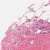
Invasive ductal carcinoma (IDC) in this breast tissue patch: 1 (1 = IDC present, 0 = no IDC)